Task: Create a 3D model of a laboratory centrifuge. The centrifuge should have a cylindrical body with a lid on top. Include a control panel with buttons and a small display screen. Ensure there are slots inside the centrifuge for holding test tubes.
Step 267:
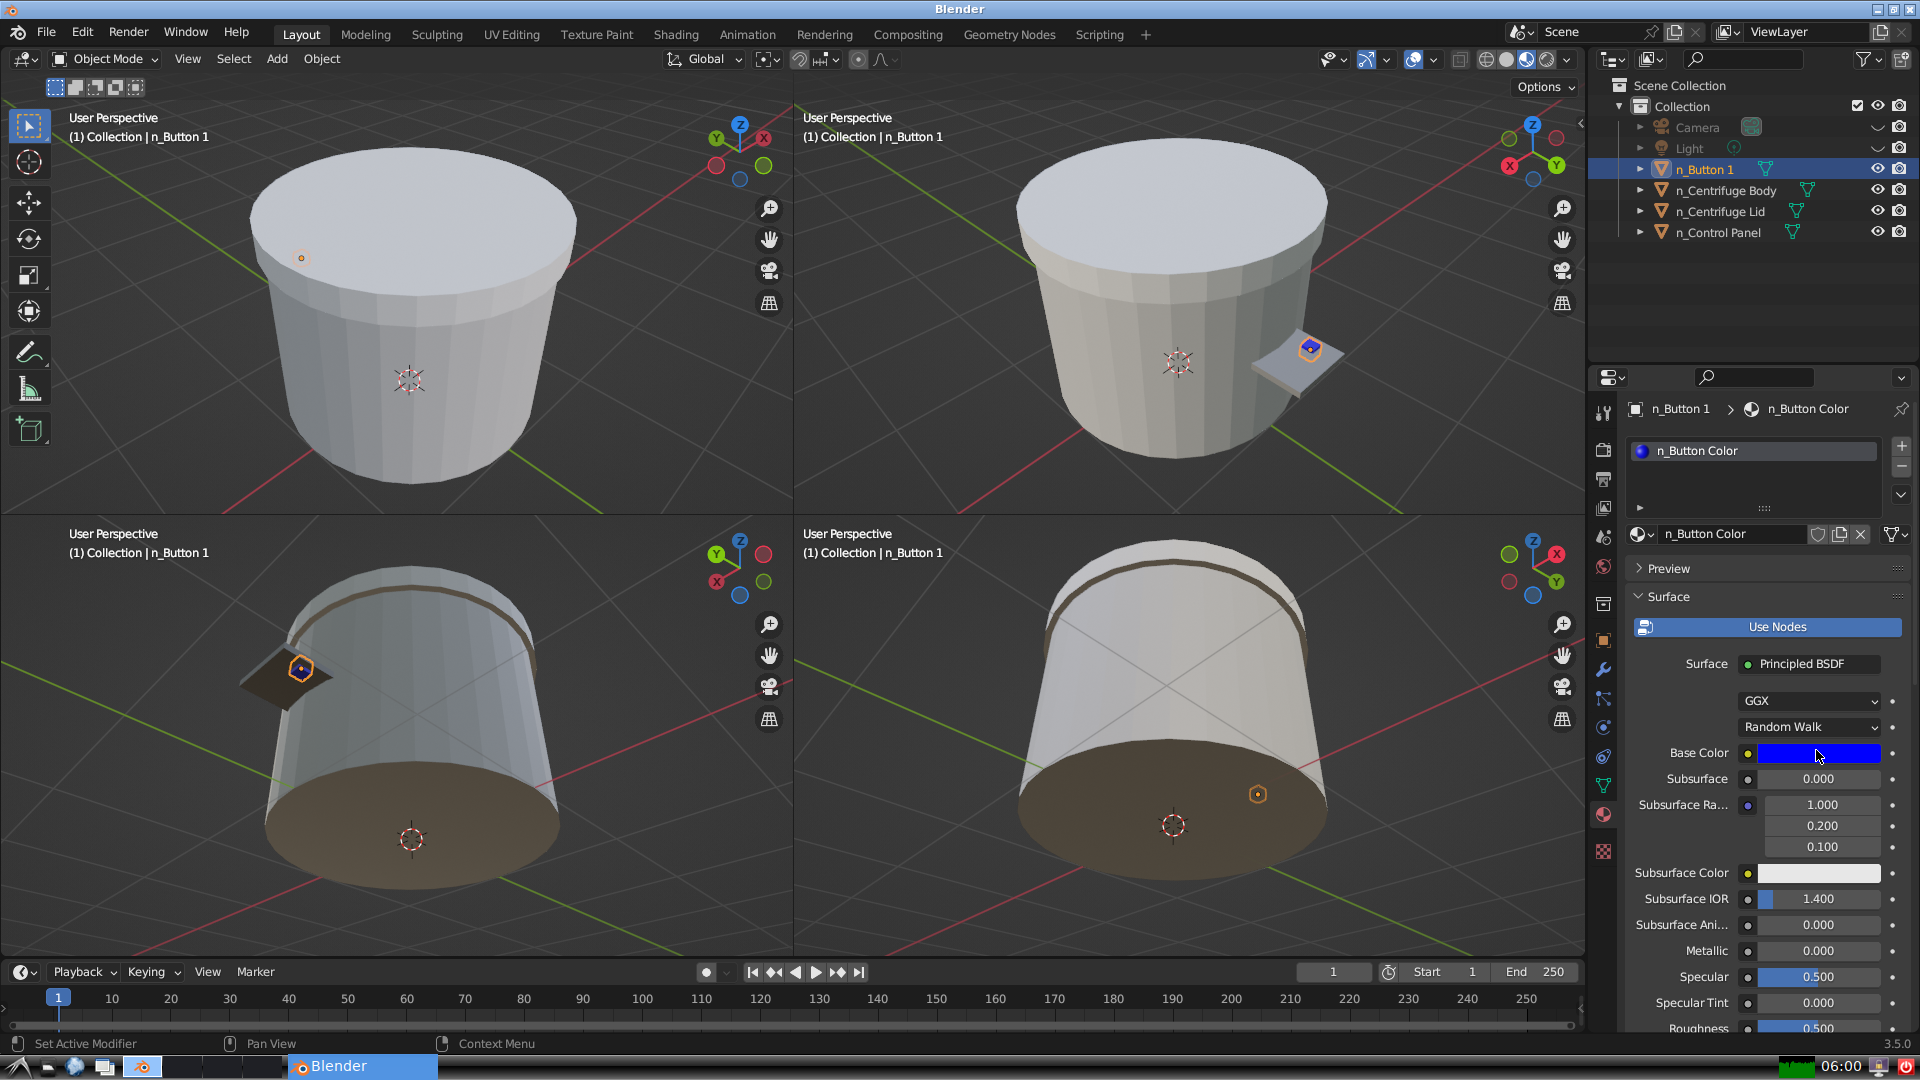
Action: {"mouse_move": [278, 58]}